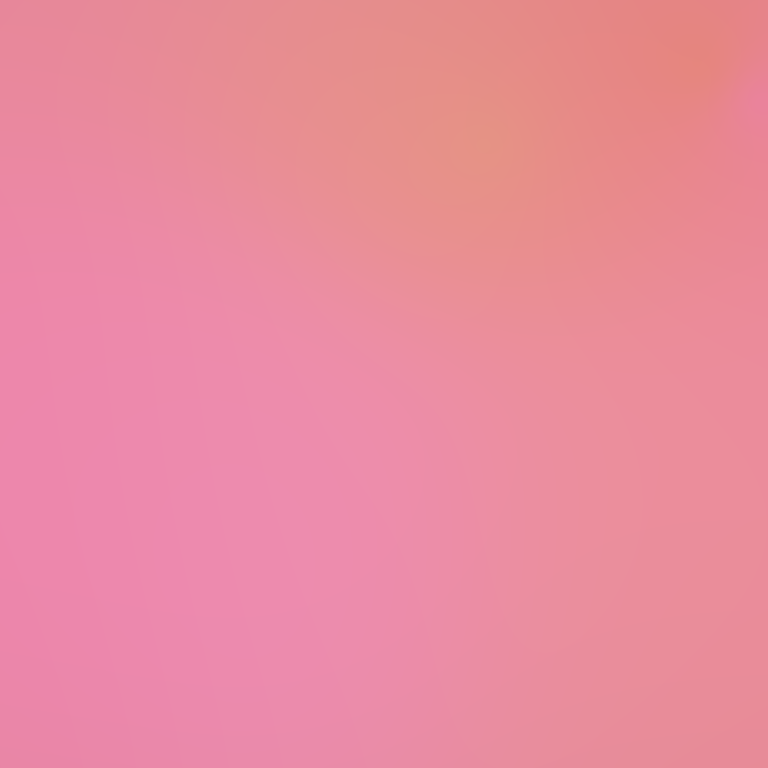
Abstract light effect, smooth gradient from soft pink to warm peach, calm atmosphere, diffuse light, no room, no furniture, no objects.